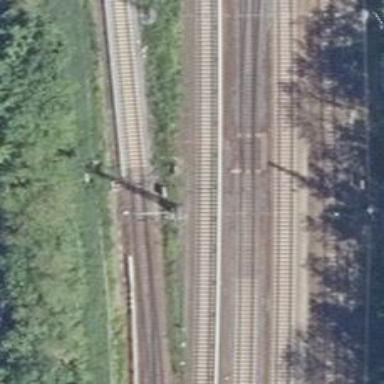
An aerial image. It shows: Railway switch with the turnout on the right side.